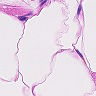
Metastatic tissue present: no